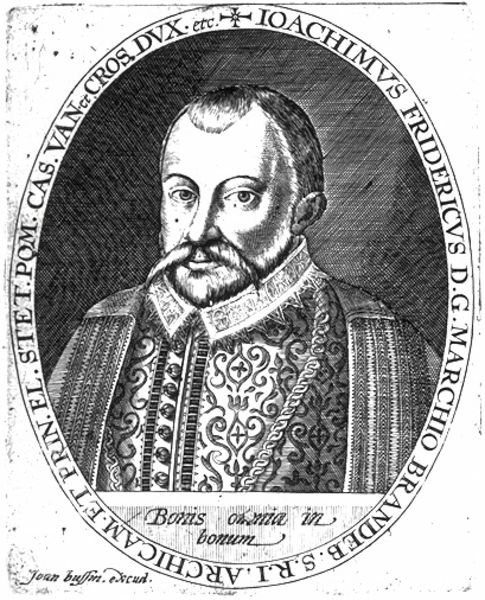
Titel: Bildnis des Markgrafen Joachim Friedrich von Brandenburg
Künstler: Johann Bussemacher
Institution: (Seriendruck)
Schlagwörter: mann, umhang, weiß, grau, hintergrund, mund, nase, ohr, schmuck, schwarz, stirn, zeichnung, blick, muster, ornament, alt, bart, hemd, schnurrbart, augen, gesicht, kleidung, kragen, rahmen, spitze, vollbart, bildnis, portrait, porträt, fransen, gewand, mantel, reich, stickerei, adel, blatt, knopf, lippen, renaissance, oval, holzschnitt, schrift, wangen, kette, grafik, friedrich, könig, inschrift, dekor, ornamente, verzierung, knöpfe, schnauzbart, gemustert, buch, medaillon, kreuz, druck, schwarz weiss, schraffur, radierung, stich, text, uniform, beschriftung, brokat, fürst, schnautzer, geheimratsecken, buchseite, verziert, wappen, dreiviertelporträt, oberlippenbart, kupferstich, beschreibung, latein, lateinisch, umschrift, muttermal, seriendruck, joachim, mustr, ovalmedaillon, schnauter, otnamente, boris, bonis, bonum, trxt, bors, brikat